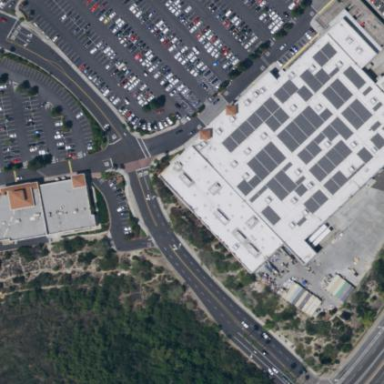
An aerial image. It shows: Supermarket building.